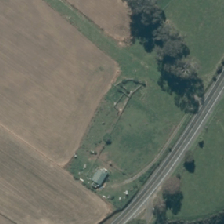
Land cover: shortrotation_cropland